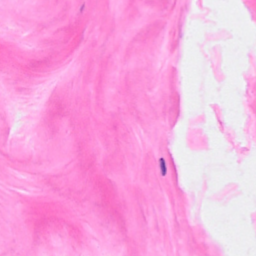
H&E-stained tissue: Breast